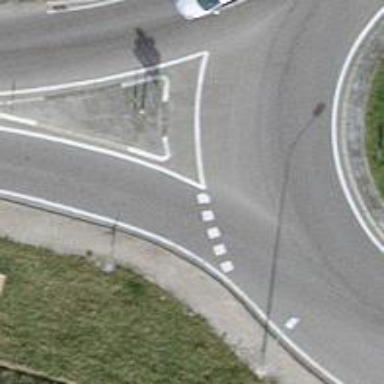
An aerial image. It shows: Road with "give way" sign.